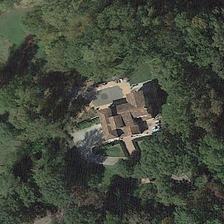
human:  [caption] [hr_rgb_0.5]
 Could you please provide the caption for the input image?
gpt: two cottages and a car are near the pool, surrounded by trees .

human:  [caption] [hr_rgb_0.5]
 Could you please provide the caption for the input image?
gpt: many green trees are around a building .

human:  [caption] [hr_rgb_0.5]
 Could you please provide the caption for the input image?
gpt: a hot spring pool are on the green hill .

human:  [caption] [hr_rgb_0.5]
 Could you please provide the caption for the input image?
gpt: many green trees are around a building .

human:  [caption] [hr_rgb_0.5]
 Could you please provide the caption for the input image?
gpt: a hot spring pool are on the green hill .